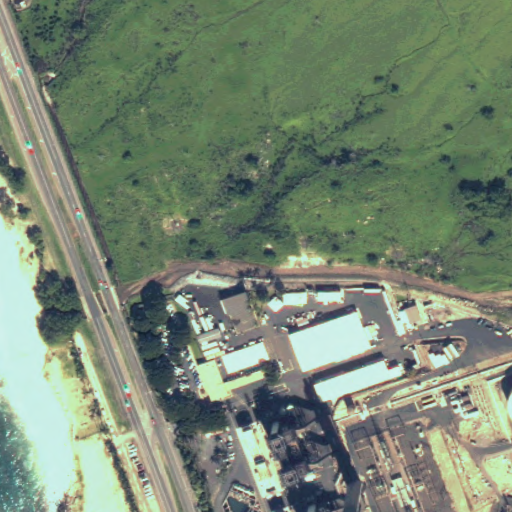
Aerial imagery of valley in Hawaii named Keone‘ōio Gulch containing only unknown